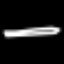
Label: pencil